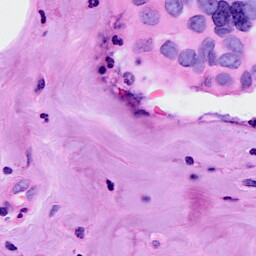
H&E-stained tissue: Breast